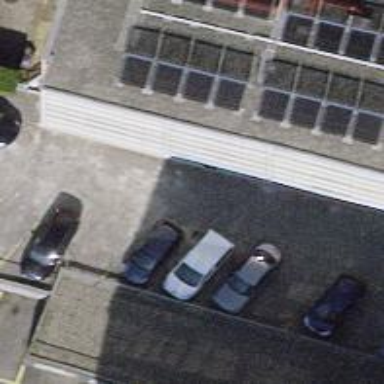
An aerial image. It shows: Solar thermal collector generator on the roof.